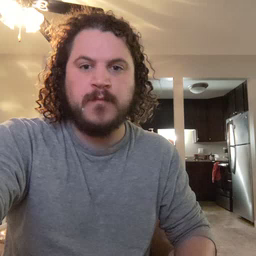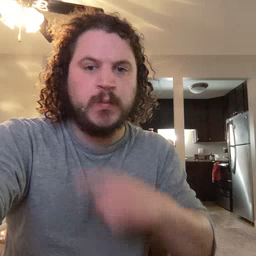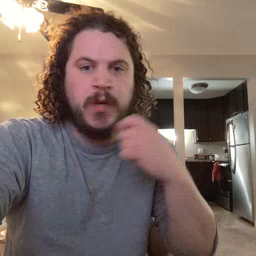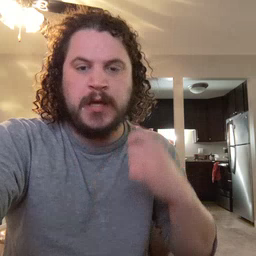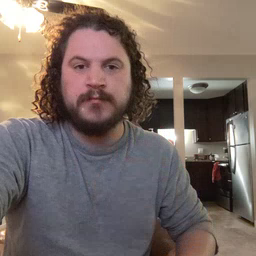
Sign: dry